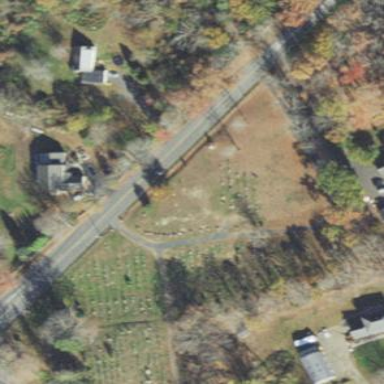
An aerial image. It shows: Cemetery.